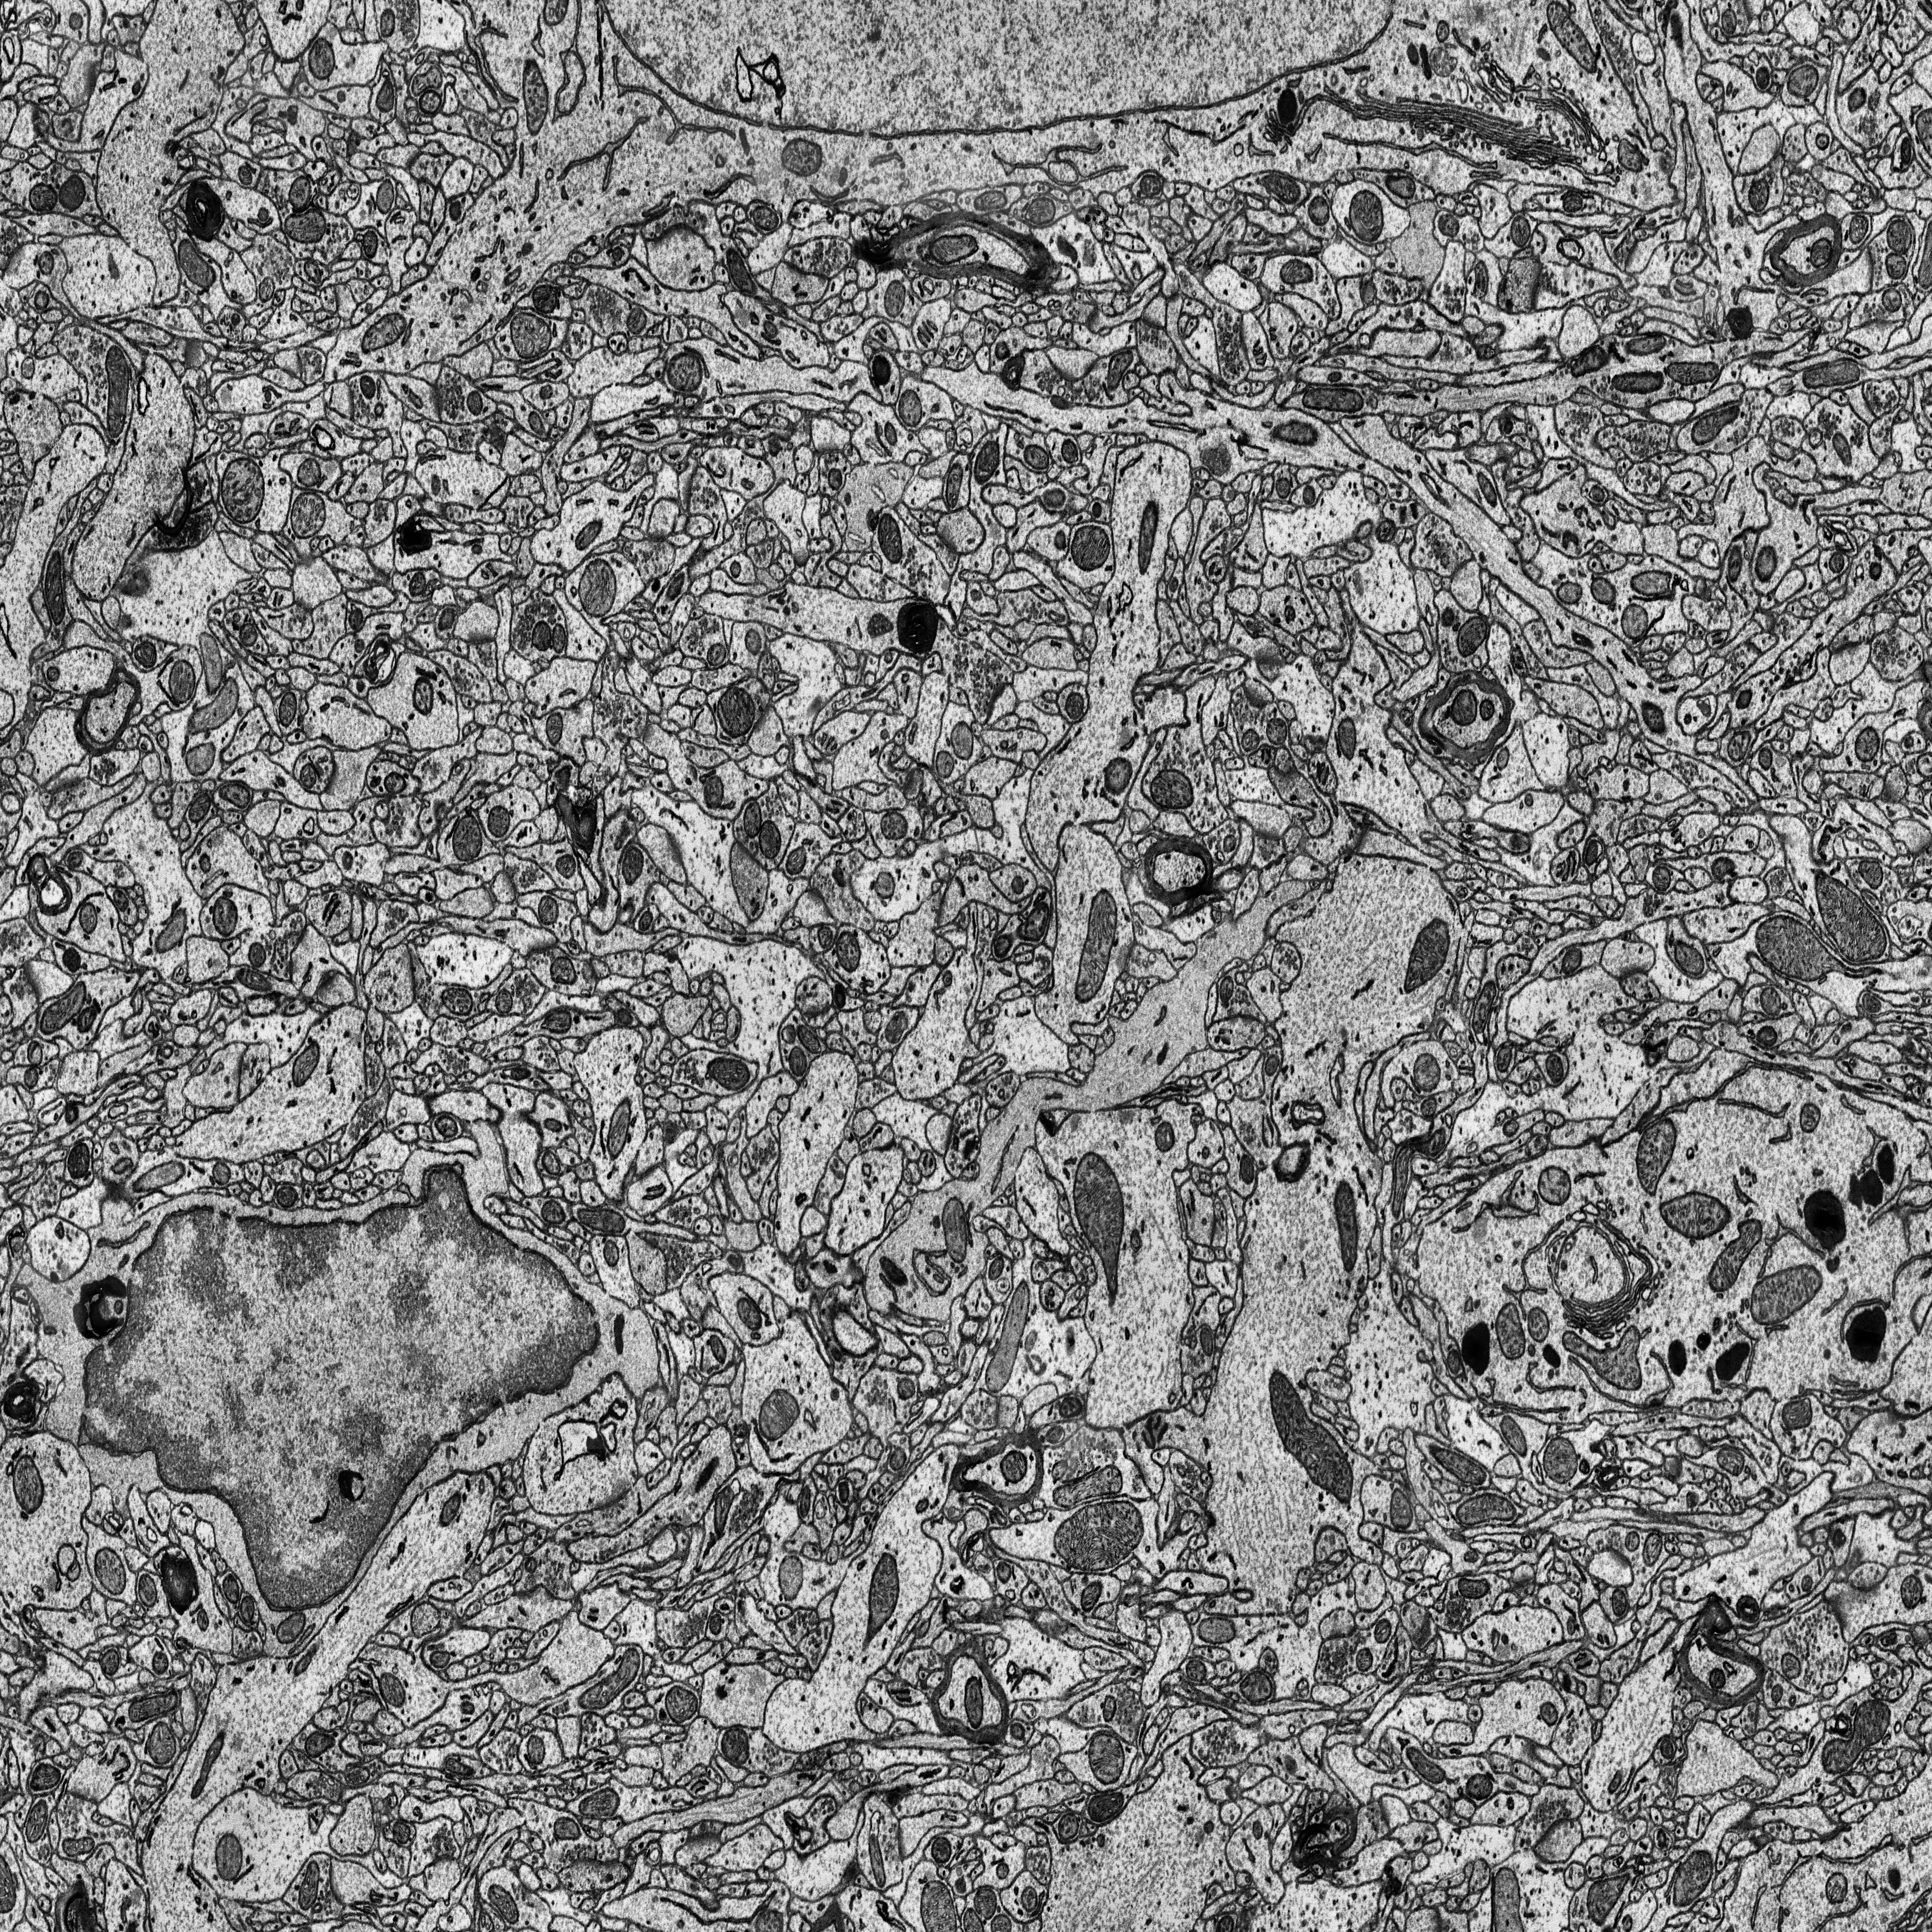
Electron microscopy slice of rat cortex tissue
Slice depth (z): 75
Mitochondria instances in slice: 377